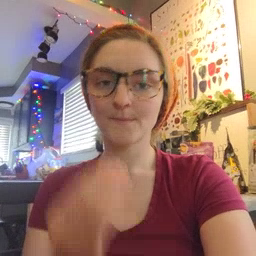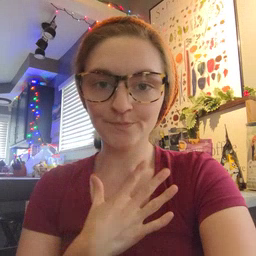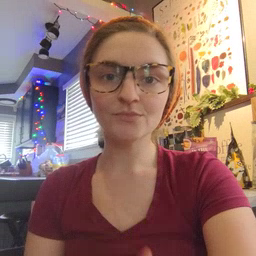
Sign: pajamas